【题型】解答题　【知识点】平面几何　【难度】easy
如图，已知 $\triangle ABC$ 外接圆的圆心 $O$ 在高 $AD$ 上，点 $E$ 在 $BC$ 延长线上，$EC = AB$。

(1) 求证：$\angle B = 2 \angle AEC$；

(2) 当 $OA = 2$，$\cos \angle BAO = \frac{\sqrt{3}}{2}$ 时，求 $DE$ 的长。
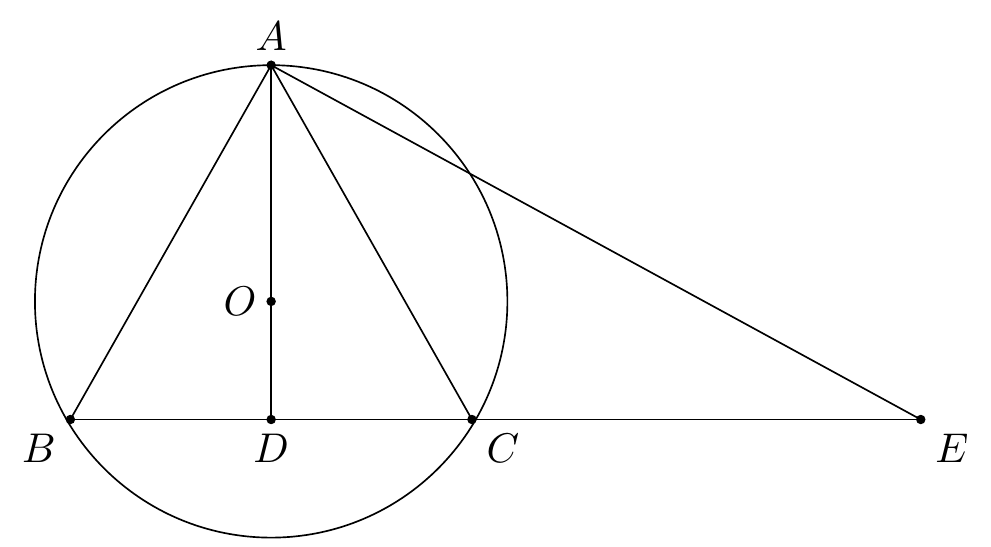
【解答】
(1) 解：$\because \triangle ABC$ 的外接圆圆心在高 $AD$ 上，

$\therefore AD$ 垂直平分 $BC$，

$\therefore AB = AC$，

$\therefore \angle B = \angle ACB$，

$\because EC = AB$，

$\therefore EC = AC$，

$\therefore \angle AEC = \angle CAE$，

$\because \angle ACB = \angle AEC + \angle CAE$，

$\therefore \angle B = \angle AEC + \angle CAE = 2 \angle AEC$；

（2）解：连接 $OB$，

$\because \cos \angle BAO = \frac{\sqrt{3}}{2}$，

$\therefore \angle BAO = 30^\circ$，

$\because OB = OA$，

$\therefore \angle OBA = \angle OAB = 30^\circ$，

$\therefore \angle BOD = \angle OBA + \angle OAB = 60^\circ$，

$\therefore BD = OB \cdot \sin \angle BOD = 2 \cdot \frac{\sqrt{3}}{2} = \sqrt{3}$，

$\therefore AC = AB = \frac{BD}{\sin \angle BAD} = \frac{\sqrt{3}}{\frac{1}{2}} = 2\sqrt{3}$，

$\because AB = AC$，$AD \perp BC$，

$\therefore BD = CD$，

$\therefore DE = DC + CE = BD + AC = \sqrt{3} + 2\sqrt{3} = 3\sqrt{3}$。

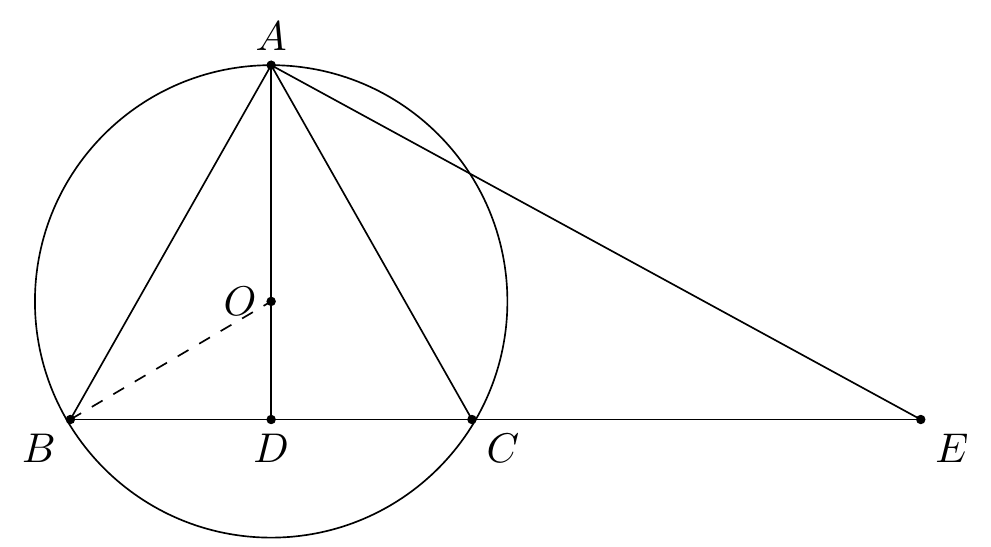